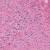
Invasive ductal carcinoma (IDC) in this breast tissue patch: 0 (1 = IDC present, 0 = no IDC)